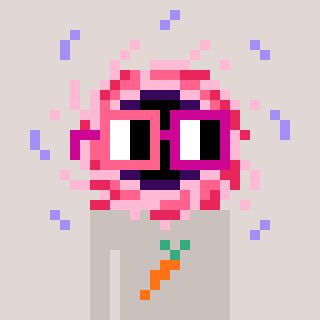
a pixel art character with square pink and red glasses, a blackhole-shaped head and a foggrey-colored body on a warm background